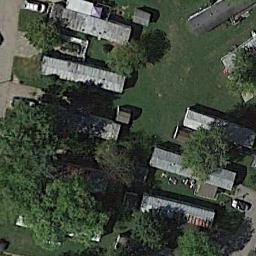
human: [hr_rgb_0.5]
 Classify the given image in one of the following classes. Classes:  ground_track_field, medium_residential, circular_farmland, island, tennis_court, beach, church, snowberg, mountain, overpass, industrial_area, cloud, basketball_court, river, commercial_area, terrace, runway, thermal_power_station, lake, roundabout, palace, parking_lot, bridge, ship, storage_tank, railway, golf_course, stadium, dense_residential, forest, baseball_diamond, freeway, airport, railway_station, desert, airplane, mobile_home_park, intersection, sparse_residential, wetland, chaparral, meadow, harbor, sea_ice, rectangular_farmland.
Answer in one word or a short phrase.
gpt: mobile_home_park